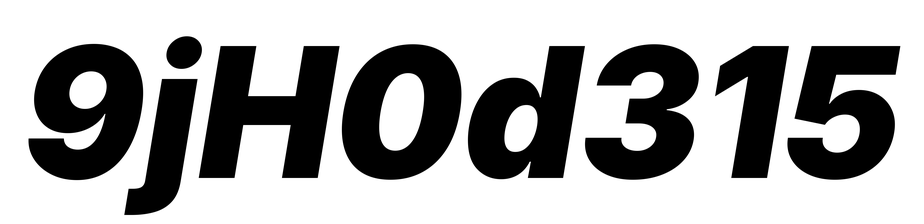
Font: Inter-Italic_Black_Italic